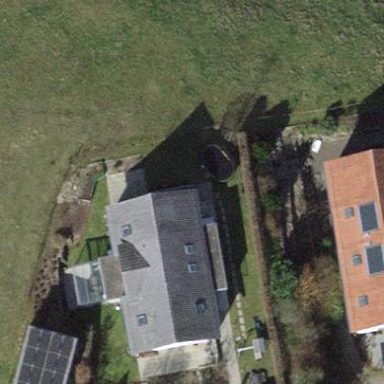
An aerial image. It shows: Detached building with gabled roof.